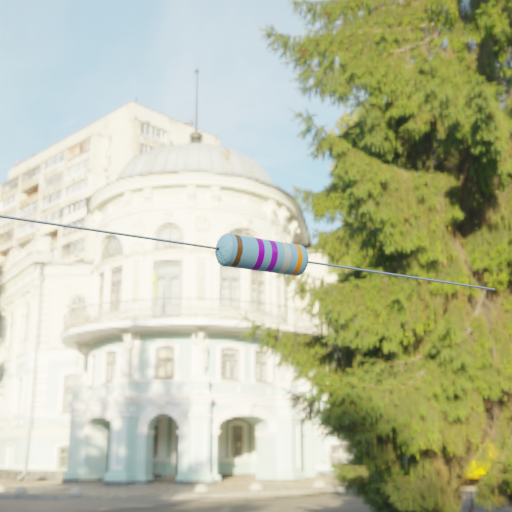
Resistor colour bands (in order): brown, violet, violet, silver, orange